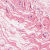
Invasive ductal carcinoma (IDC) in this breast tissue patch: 0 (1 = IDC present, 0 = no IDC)